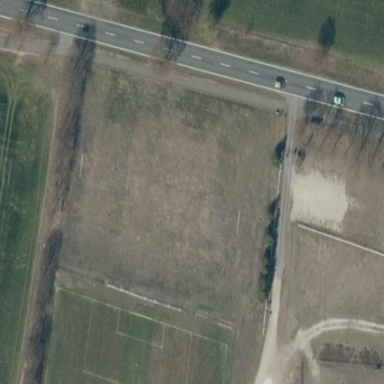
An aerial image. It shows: Soccer pitch for outdoor sports and leisure activities.